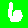
Digit: 6